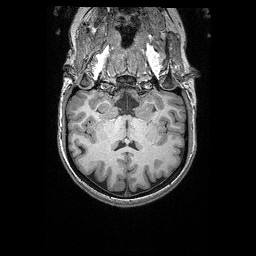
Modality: T1w
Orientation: sagittal
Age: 25
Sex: female
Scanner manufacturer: siemens
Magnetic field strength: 3 T
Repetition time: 2.4 s
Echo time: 0.03 s